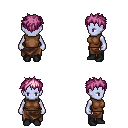
a pixel art fantasy rpg character, female body template, dark elf, purple skin, brown sleeveless shirt, robe skirt, pink bedhead hairstyle, black shoes, four views (front, back, left, right), 2x2 character sprite sheet, small pixel art, hard edges, no anti-aliasing